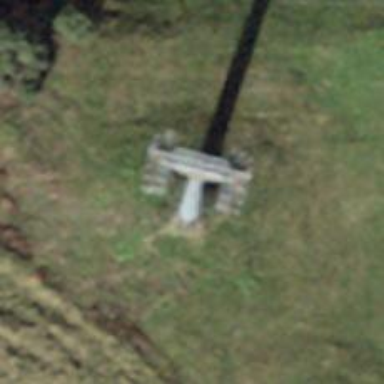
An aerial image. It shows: Pylon used for aerialway.